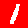
Digit: 1